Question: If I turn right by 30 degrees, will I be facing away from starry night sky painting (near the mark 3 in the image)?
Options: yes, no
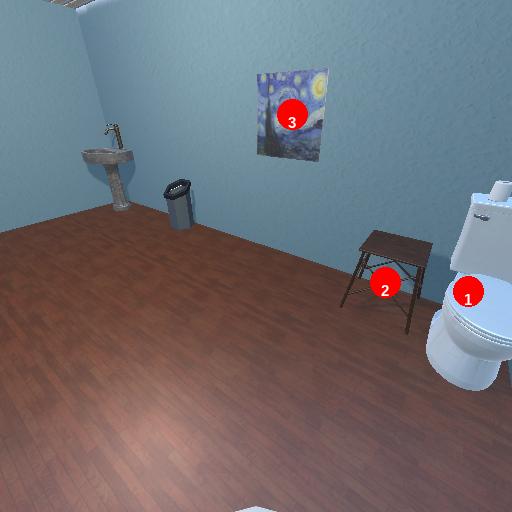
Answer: yes